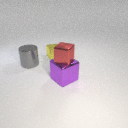
large gray metal cylinder to the left of small yellow metal cube